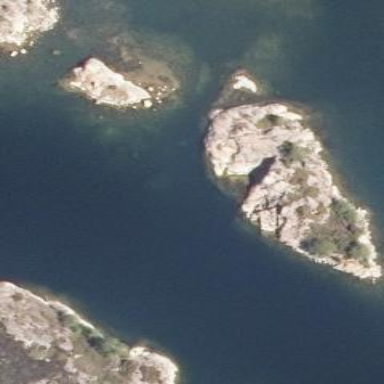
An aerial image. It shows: Landscape dominated by bare rock.